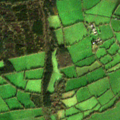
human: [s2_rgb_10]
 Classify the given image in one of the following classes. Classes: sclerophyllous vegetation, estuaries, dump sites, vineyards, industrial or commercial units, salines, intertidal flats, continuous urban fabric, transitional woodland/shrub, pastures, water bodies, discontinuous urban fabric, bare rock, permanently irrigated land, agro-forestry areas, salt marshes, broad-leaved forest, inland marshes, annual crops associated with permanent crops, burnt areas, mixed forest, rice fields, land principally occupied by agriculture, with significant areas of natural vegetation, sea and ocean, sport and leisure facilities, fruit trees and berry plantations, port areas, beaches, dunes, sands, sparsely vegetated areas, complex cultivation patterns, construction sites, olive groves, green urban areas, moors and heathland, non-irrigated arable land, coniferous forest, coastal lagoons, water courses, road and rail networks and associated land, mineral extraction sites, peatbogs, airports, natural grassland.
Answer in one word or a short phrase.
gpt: non-irrigated arable land, pastures, coniferous forest